Field crop: maize
Growth stage: 2
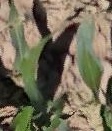
Species: maize